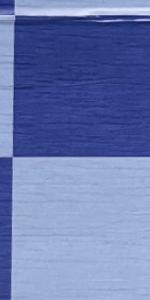
Label: Empty